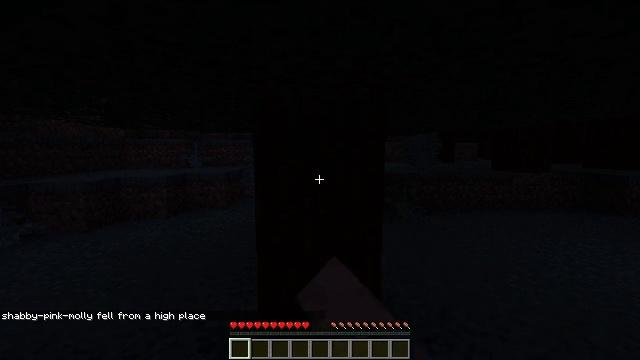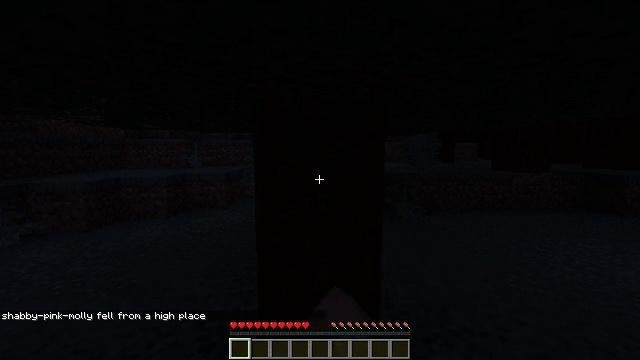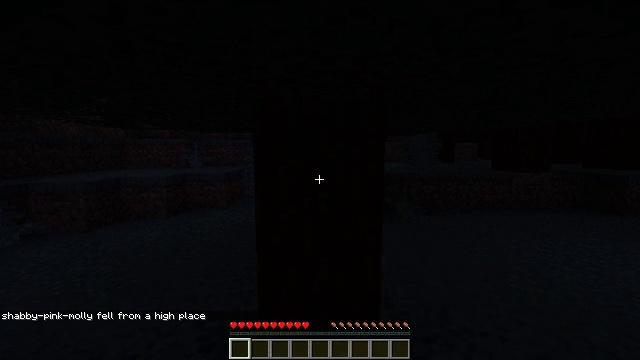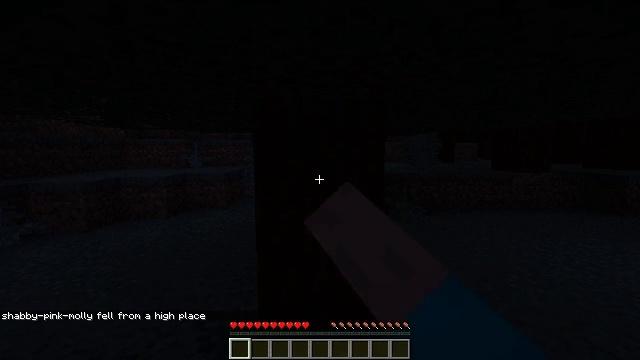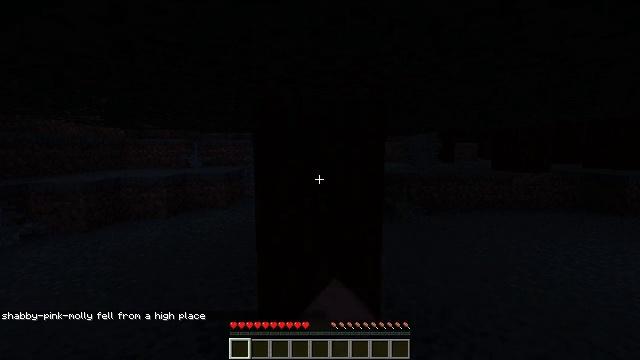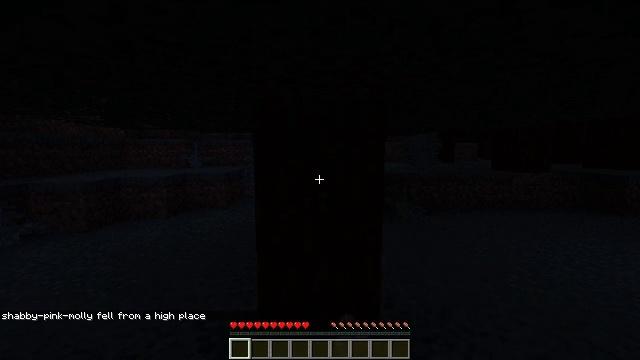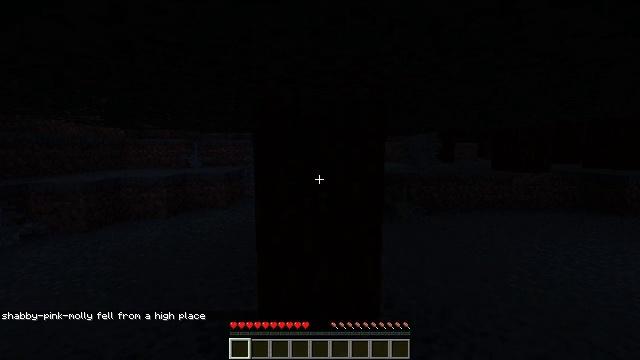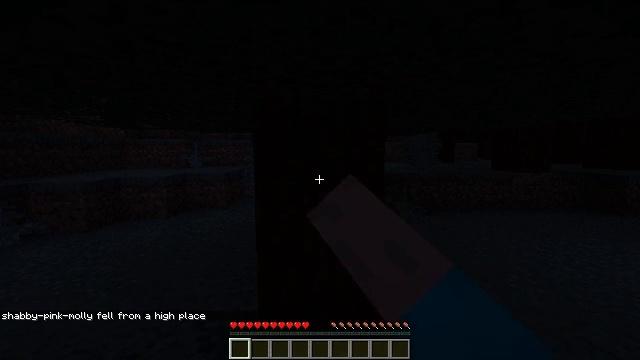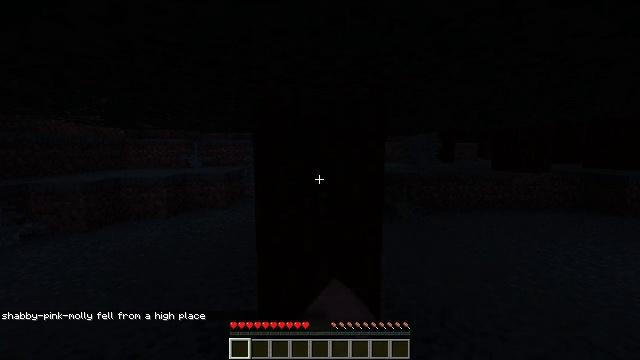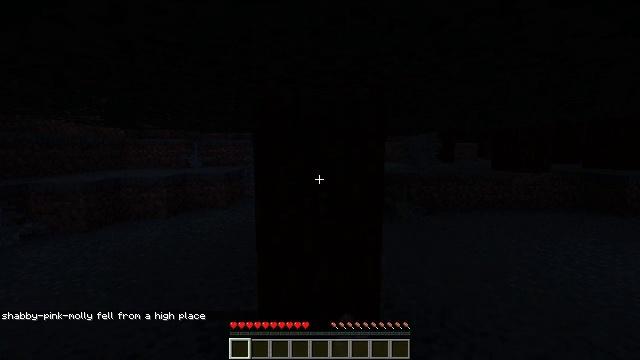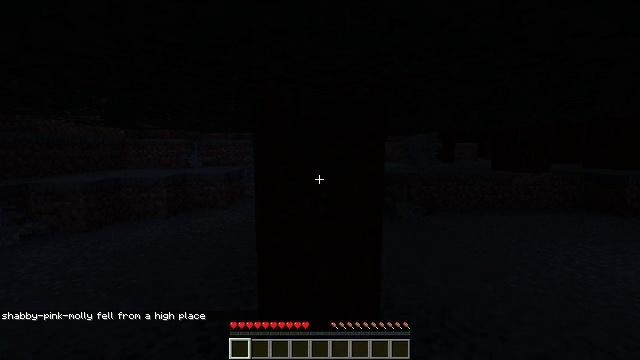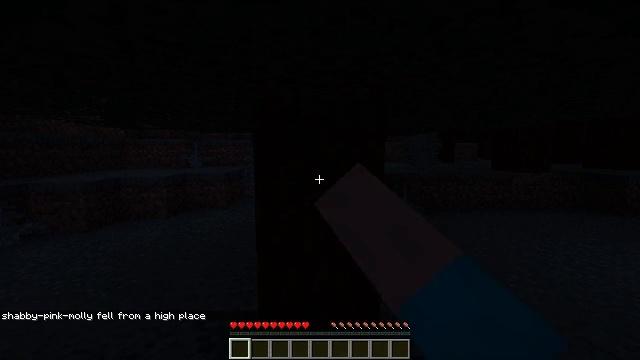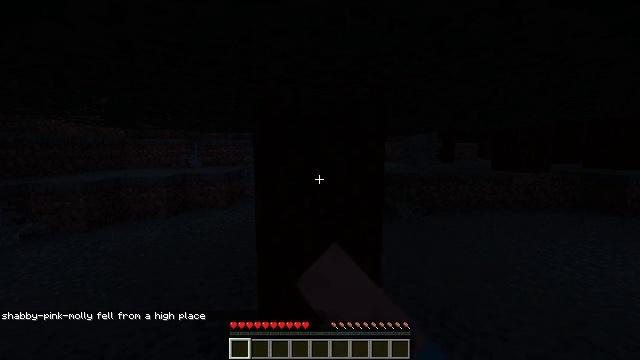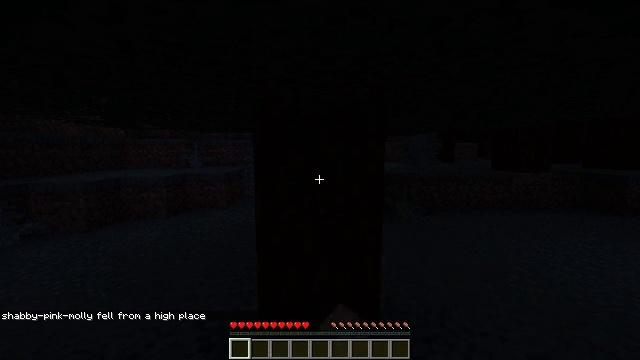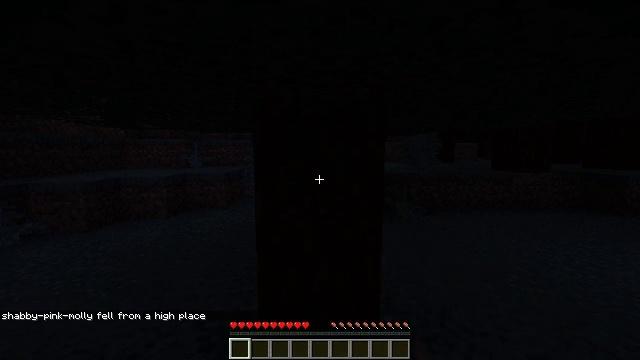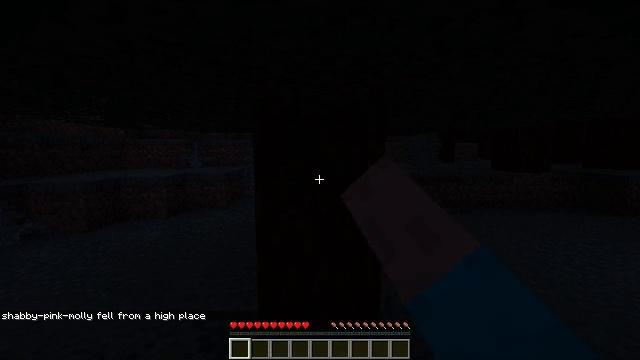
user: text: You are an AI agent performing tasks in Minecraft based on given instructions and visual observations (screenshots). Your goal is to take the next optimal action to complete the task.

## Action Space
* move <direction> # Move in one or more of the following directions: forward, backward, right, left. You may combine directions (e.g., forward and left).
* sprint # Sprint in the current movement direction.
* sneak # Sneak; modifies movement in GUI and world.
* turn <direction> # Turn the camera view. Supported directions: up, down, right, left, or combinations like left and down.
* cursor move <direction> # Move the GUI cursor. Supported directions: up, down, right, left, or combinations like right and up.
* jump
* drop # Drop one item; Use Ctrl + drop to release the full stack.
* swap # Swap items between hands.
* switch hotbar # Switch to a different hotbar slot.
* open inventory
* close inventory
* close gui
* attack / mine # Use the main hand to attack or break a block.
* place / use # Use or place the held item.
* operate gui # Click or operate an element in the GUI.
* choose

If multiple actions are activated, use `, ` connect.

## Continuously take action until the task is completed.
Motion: motion action
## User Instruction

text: Mine the spruce log from the forest.
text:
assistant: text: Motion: attack / mine
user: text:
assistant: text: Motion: attack / mine
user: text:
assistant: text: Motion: attack / mine
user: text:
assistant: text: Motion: attack / mine
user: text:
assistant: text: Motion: attack / mine
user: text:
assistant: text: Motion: attack / mine
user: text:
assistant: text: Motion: attack / mine
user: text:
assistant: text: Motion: attack / mine
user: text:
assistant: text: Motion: attack / mine
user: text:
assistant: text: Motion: attack / mine
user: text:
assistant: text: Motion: attack / mine
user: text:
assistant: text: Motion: attack / mine
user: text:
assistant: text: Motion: attack / mine
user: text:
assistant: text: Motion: attack / mine
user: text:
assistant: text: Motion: attack / mine
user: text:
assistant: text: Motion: attack / mine
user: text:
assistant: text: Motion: attack / mine
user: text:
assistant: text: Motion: attack / mine
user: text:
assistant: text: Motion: attack / mine
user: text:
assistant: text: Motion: attack / mine
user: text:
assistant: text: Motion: attack / mine
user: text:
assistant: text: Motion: attack / mine
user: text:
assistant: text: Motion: attack / mine
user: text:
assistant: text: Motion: attack / mine
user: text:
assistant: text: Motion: attack / mine
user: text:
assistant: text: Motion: move forward, attack / mine
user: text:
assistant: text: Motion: move forward, attack / mine
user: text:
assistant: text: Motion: move forward, turn right and down, attack / mine
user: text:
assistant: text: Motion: move forward, turn right and down, attack / mine
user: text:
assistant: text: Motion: move forward, turn right and down, attack / mine